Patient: sex F, age 72
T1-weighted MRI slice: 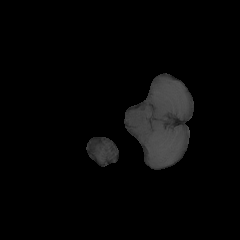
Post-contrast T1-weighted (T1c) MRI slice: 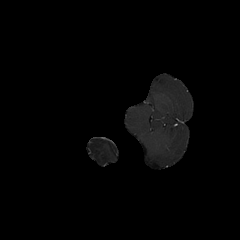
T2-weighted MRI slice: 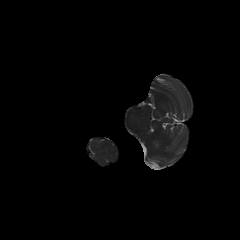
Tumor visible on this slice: no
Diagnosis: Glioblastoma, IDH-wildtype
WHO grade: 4